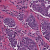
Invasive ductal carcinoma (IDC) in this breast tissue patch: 0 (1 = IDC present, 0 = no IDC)